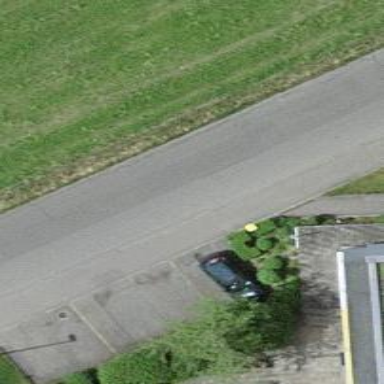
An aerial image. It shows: Post box is visible.